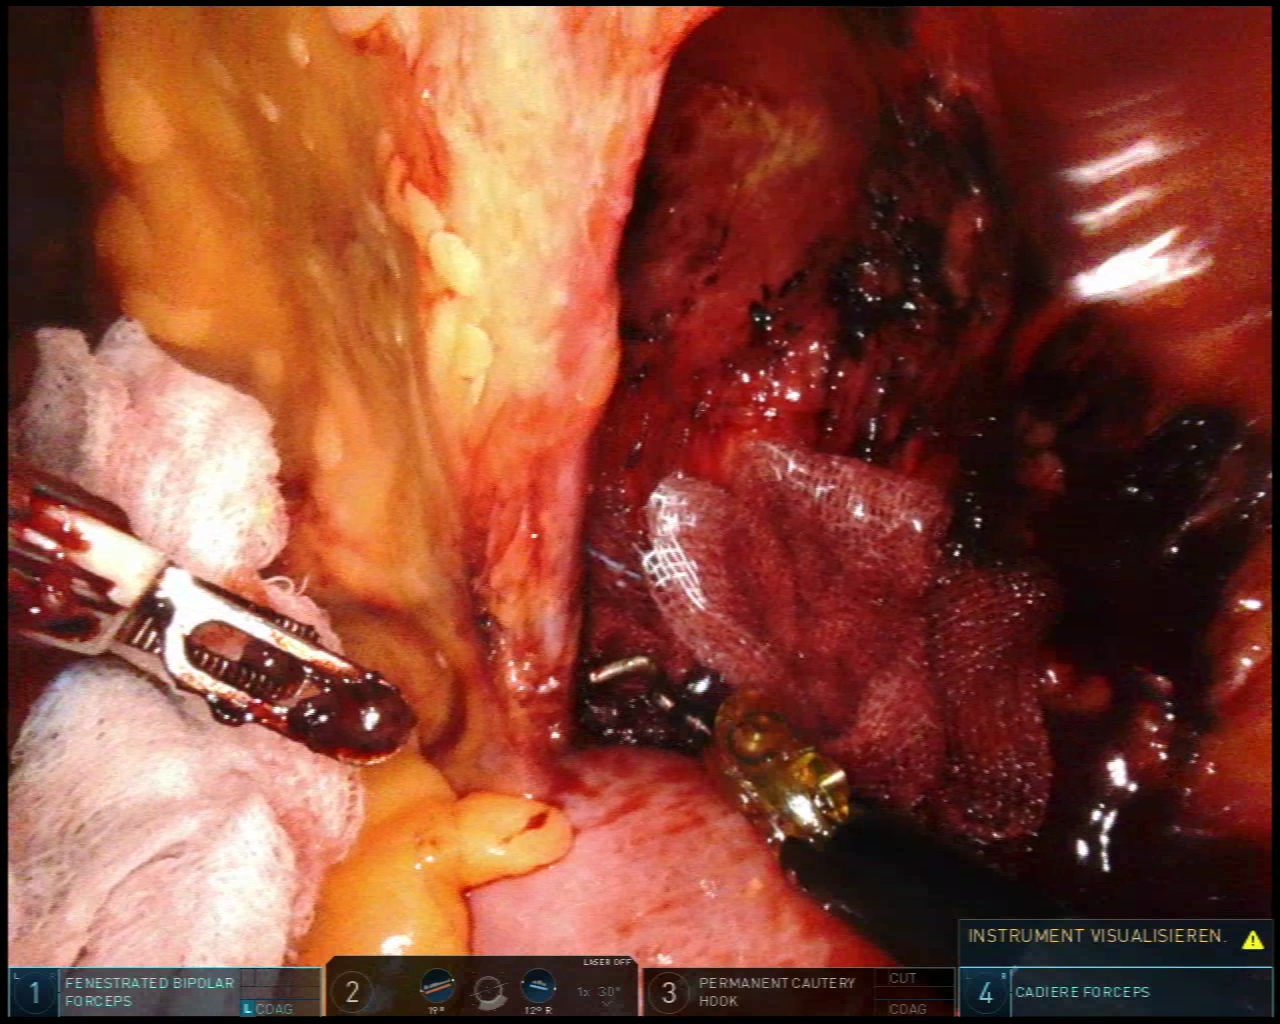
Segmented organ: intestinal_veins
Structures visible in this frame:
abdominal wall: no
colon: yes
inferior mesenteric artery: no
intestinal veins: yes
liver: no
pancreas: no
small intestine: no
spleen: no
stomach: no
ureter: no
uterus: no
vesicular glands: no